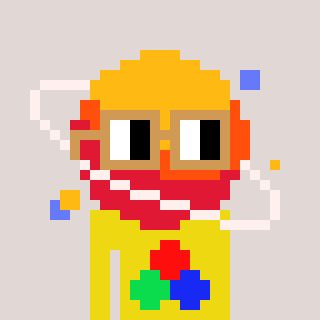
a pixel art character with square brown glasses, a saturn-shaped head and a yellow-colored body on a warm background